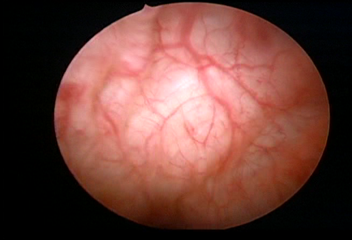
Modality: WLC
Class: Normal mucosa
Bladder cancer association: No